Field crop: tomato
Growth stage: 1
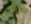
Species: solanum